Aerial crown-view tile of a tropical tree (Barro Colorado Island, Panama), acquired 20250715:
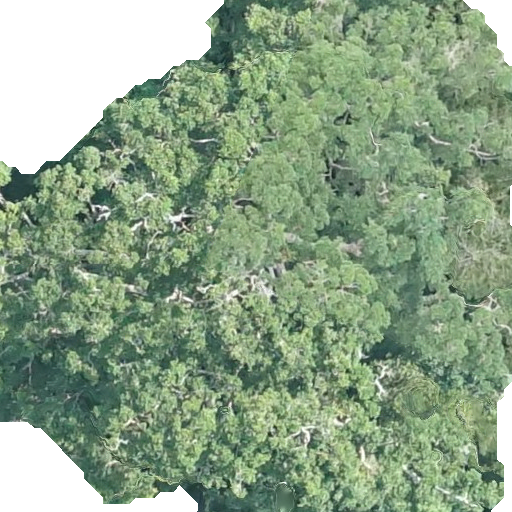
Species: Brosimum alicastrum
GBIF accepted scientific name: Brosimum alicastrum
Crown area: 421.168 m²